Question: I have enabled wifi through code ...
'''
wifiManager = (WifiManager) this.getSystemService(Context.WIFI_SERVICE);
wifiManager.setWifiEnabled(true);
'''
I want to redirect to the Available devices in the wi-fi direct screen. I dont wanna implement my own listview for devices and stuff, as shown in the Wi-fi direct demo on android sdk.

This has been done in an app on PlayStore, where the app redirects to the devices screen and the file transfer begins on selecting a device, just like bluetooth.
Whats the intent for this?
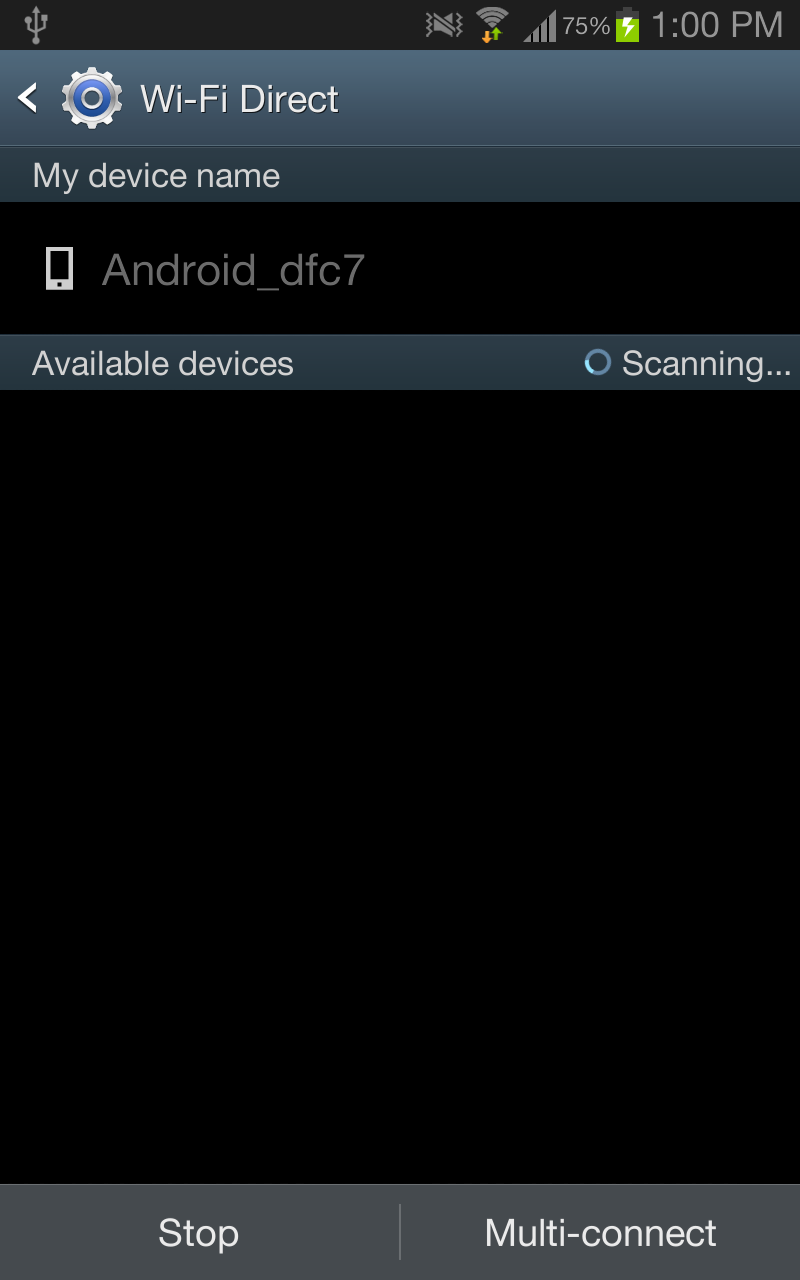
Answer: First of all the code you used doesn't start wifi-direct . it starts Legacy-wifi of your device . So unless the wifi-direct is enabled you can't find wifi-direct peers.
You can skip showing the list view if you know which device you want to connect to just connect to it using it's mac, though even in this case you'd have to discover the peers (i.e call discoverPeers() of WifiP2pManager) before you connect to the device by its mac.
Is this what you asked for or something else?